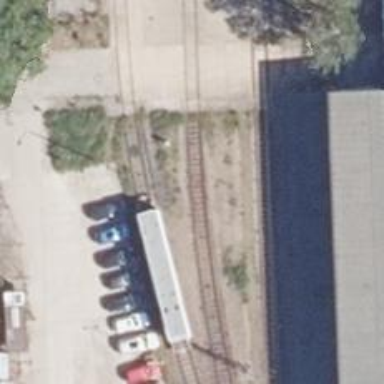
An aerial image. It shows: Railway spur service.